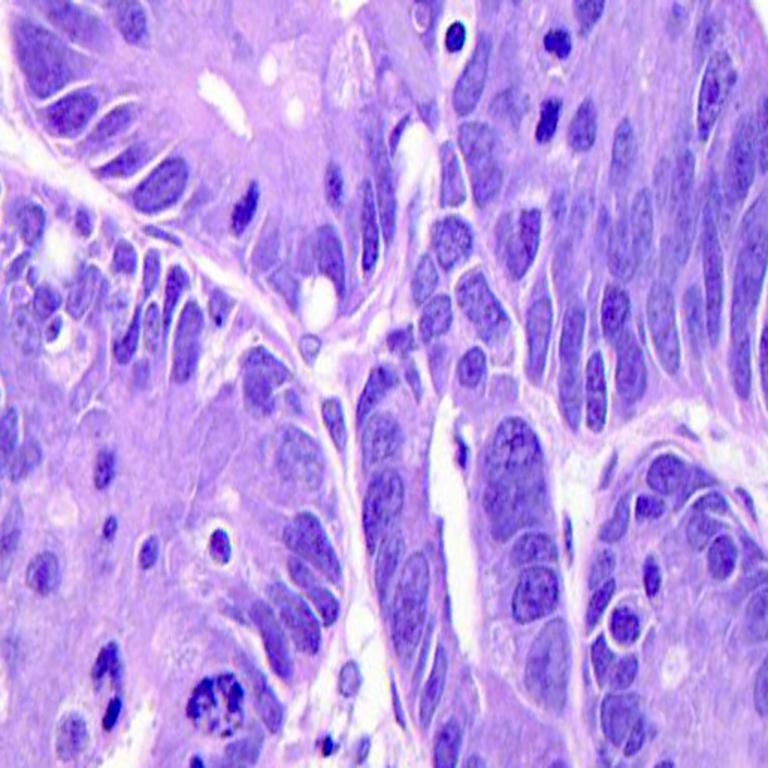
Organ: colon
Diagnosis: adenocarcinomas